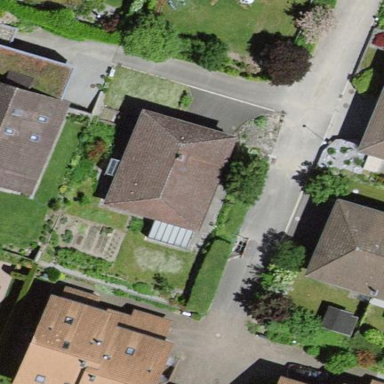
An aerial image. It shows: Residential building.